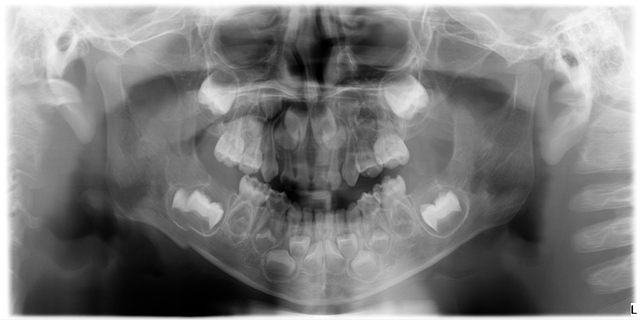
child